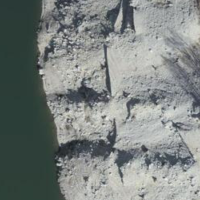
EUNIS habitat code: 14
Species observed at this site:
Alsophila aescularia